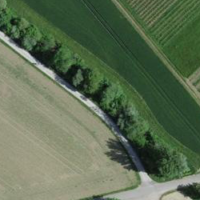
EUNIS habitat code: 52
Species observed at this site:
Juglans regia